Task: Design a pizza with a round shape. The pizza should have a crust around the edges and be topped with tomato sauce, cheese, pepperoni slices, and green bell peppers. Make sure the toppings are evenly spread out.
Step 594:
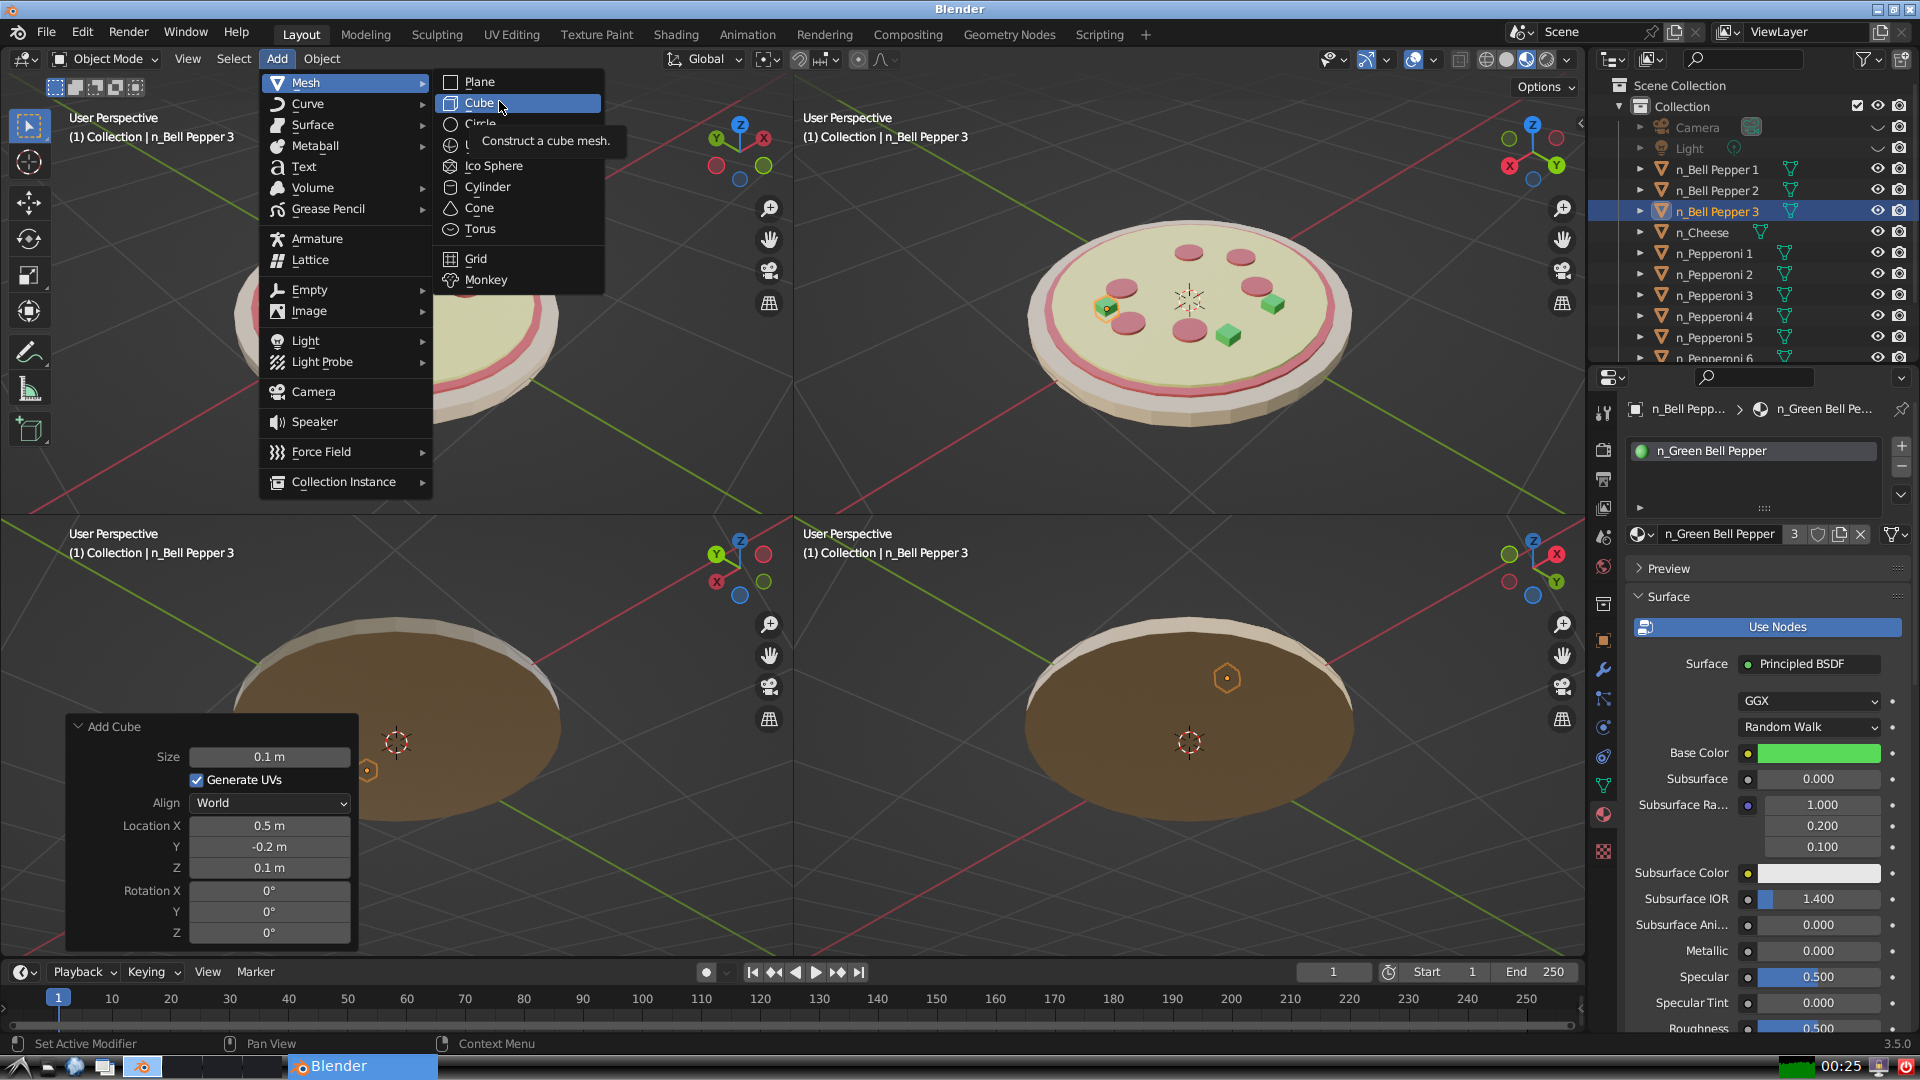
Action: click: no